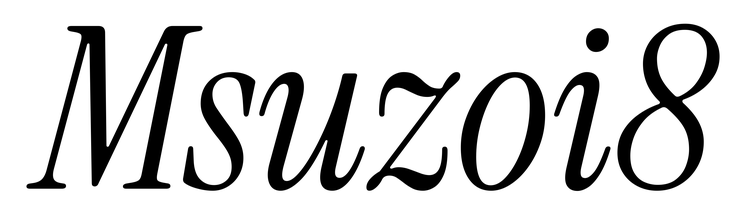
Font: InstrumentSerif-Italic